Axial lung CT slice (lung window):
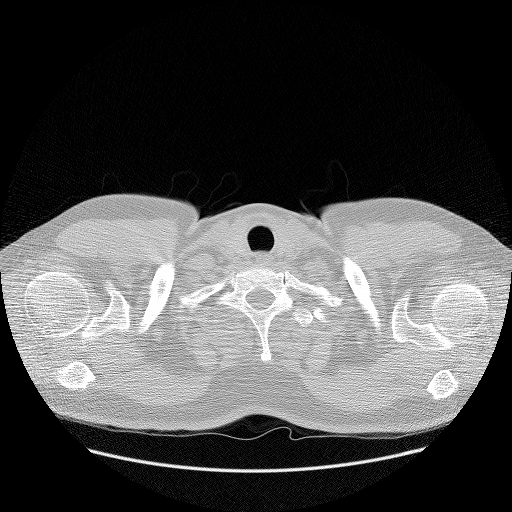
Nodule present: no